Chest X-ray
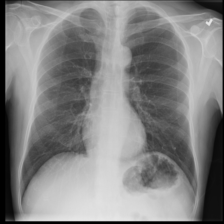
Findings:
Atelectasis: negative
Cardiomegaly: negative
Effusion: negative
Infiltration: positive
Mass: negative
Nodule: negative
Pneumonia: negative
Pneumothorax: negative
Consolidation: negative
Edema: negative
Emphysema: negative
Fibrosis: negative
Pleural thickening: negative
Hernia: negative